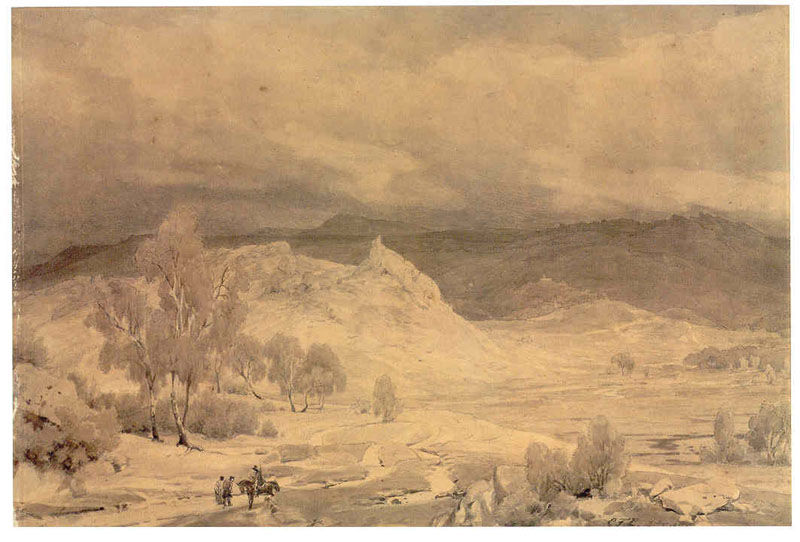
Titel: Harzlandschaft
Künstler: Karl Friedrich Lessing
Standort: Karlsruhe
Institution: Staatliche Kunsthalle Karlsruhe
Schlagwörter: blue, crowd, hat, men, oil, people, white, black, gray, green, grey, meeting, old, painting, talking, three, woman, yellow, japanese, print, brown, cloud, clouds, man, rock, rocks, sky, stone, tree, hill, hills, lake, landscape, mountain, mountains, nature, sand, sea, water, horizon, sun, trees, snow, winter, forest, grass, light, river, stream, bushes, path, plants, road, drawing, paper, shadow, ice, bright, still life, dirt, person, valley, leaves, trunk, antique, ink, paths, watercolor, ground, animal, bush, cabin, horse, pond, west, birch, birches, branches, shrub, leaf, travel, canvas, paint, shrubs, soil, cold, japan, japonism, humans, fog, land, willow, stones, plain, hors, little, trail, photograph, sepia, bleak, gun, horseman, cream, egypt, horsemen, rider, panorama, fuck, panel, hourse, rembrandt, unicorn, roads, number, balck, frogs, cluods, snad, slouds, melancholic, travle, trio, far, monchrome, explorers, cowboy, mountinas, ttree, snowy, skz, loneliness, mills, vacant, ice floes, skies, lakes, hllls, norse, survey, caw, gry, desset, owboy, icloud